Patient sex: M
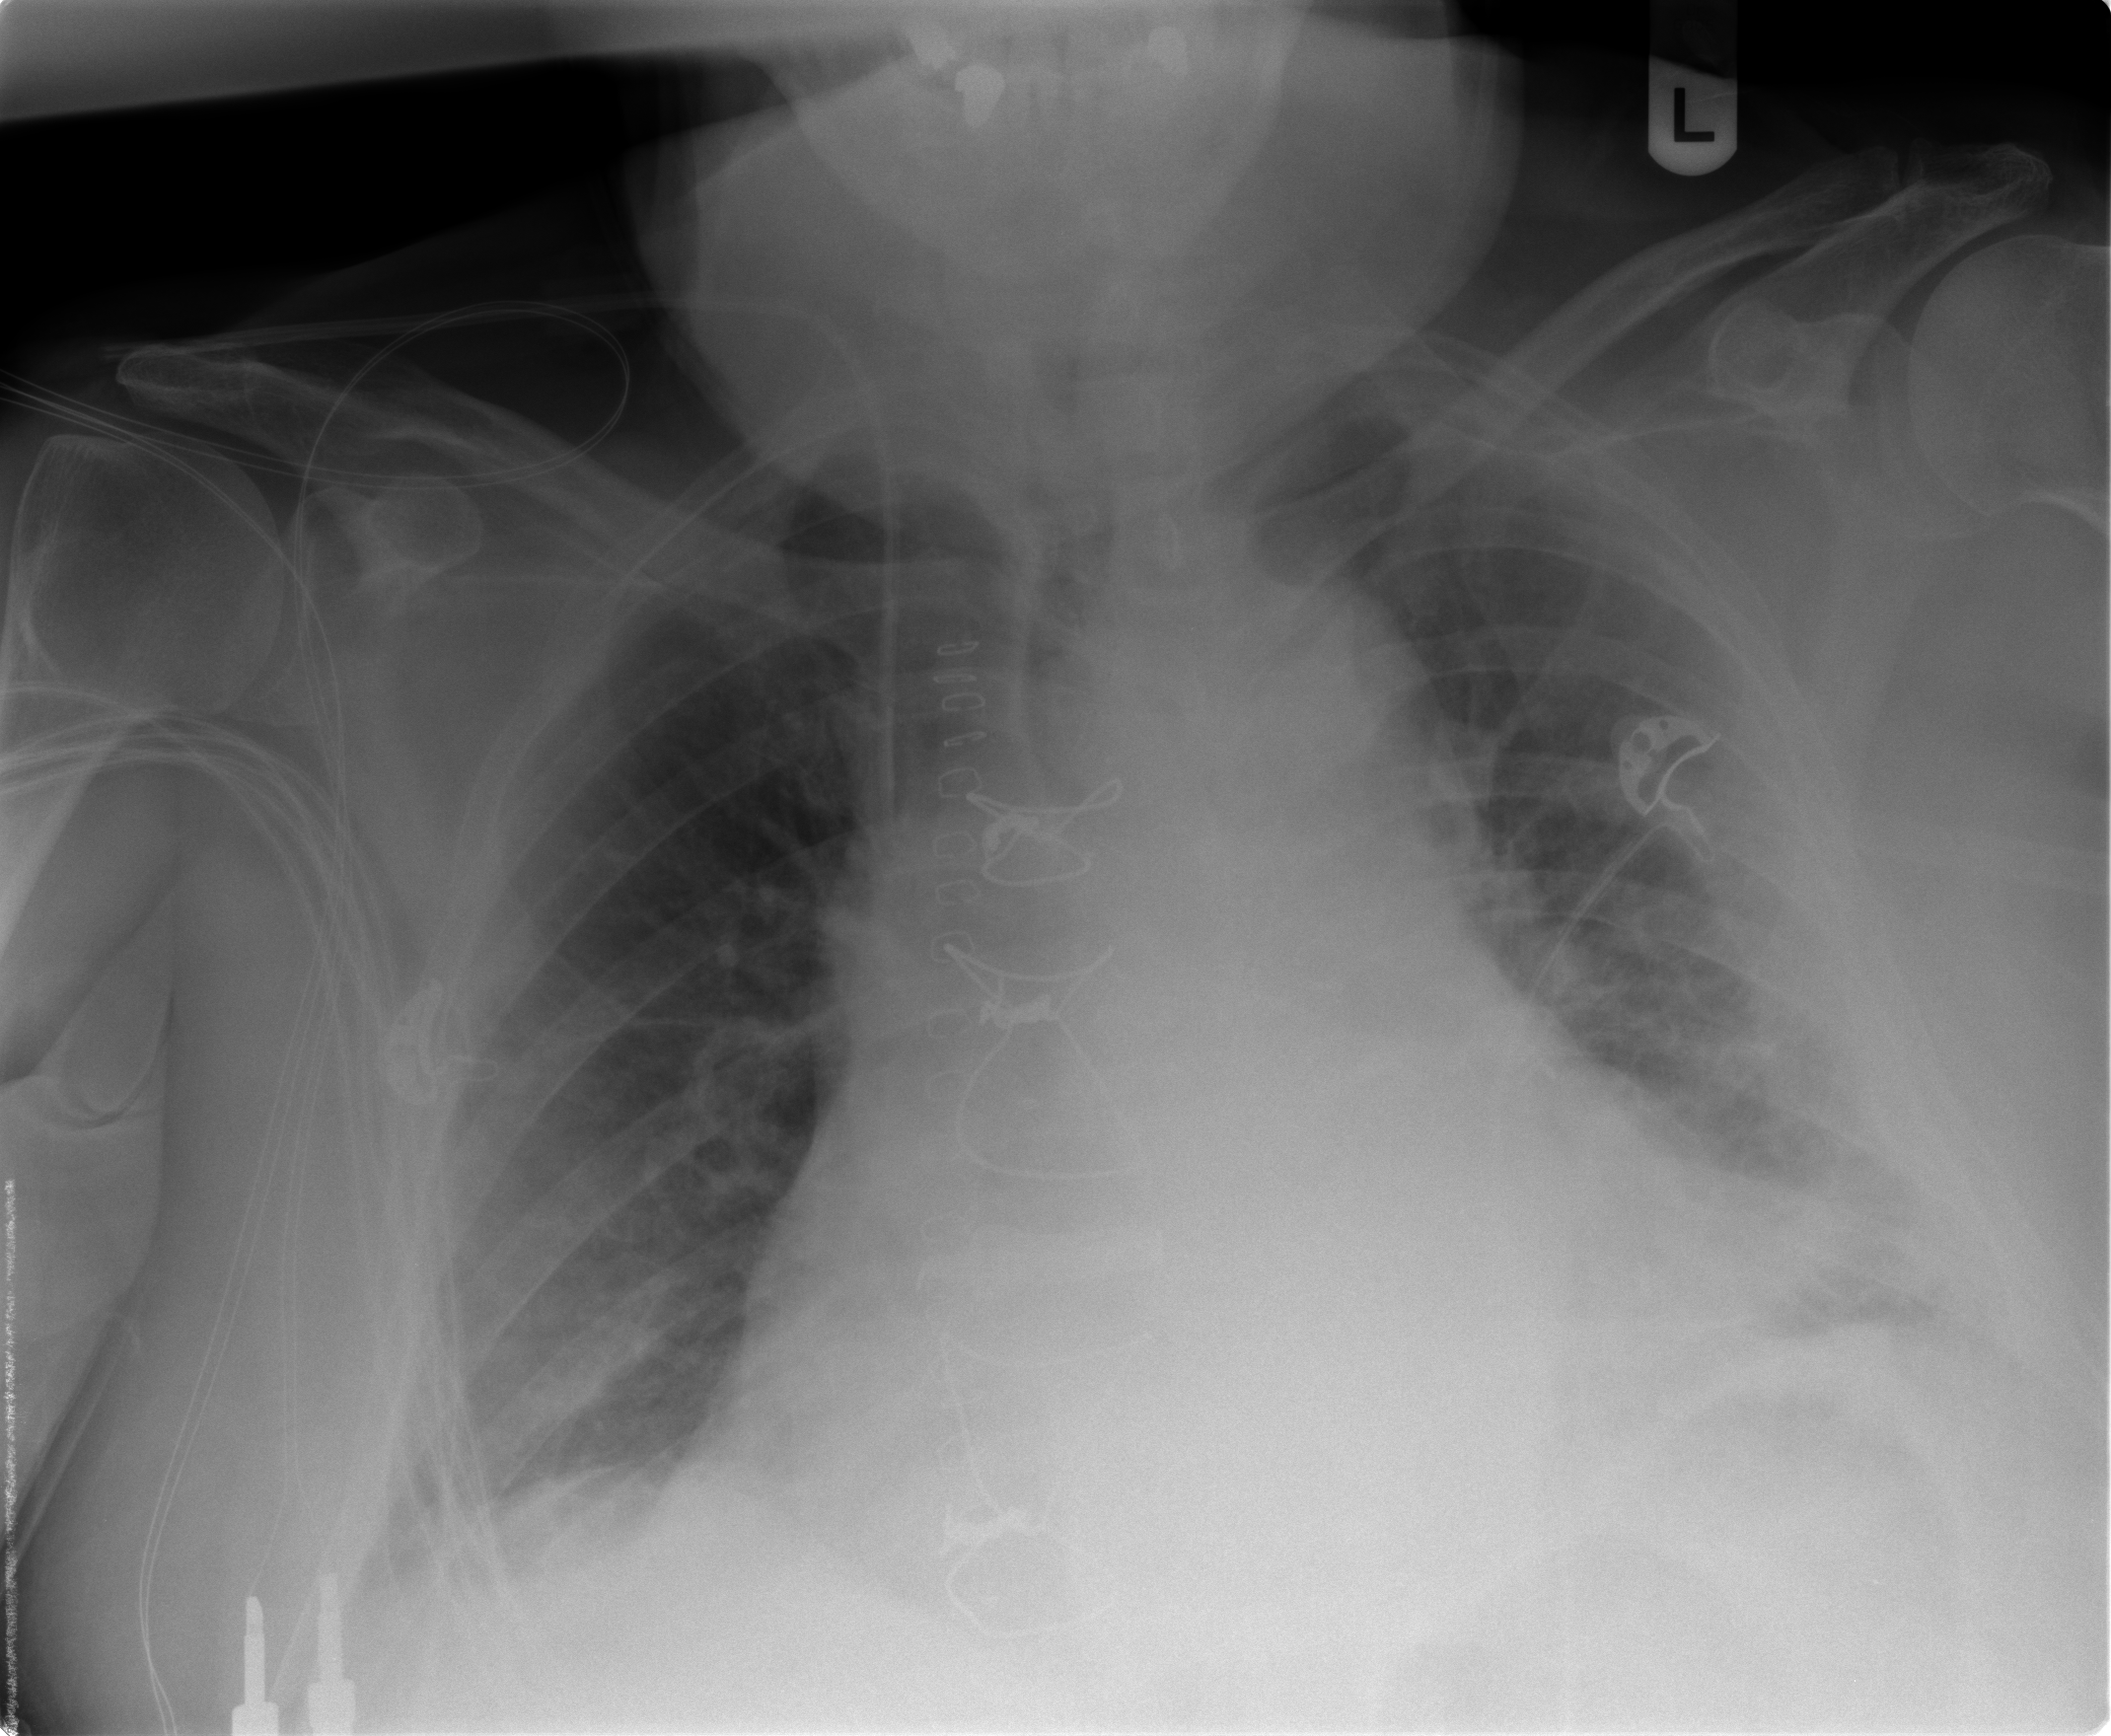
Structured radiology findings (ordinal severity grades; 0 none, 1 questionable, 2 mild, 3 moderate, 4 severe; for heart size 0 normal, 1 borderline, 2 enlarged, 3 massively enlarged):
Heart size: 2
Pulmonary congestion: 2
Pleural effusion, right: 2
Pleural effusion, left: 2
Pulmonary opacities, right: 0
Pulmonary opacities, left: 1
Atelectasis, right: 2
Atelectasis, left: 2